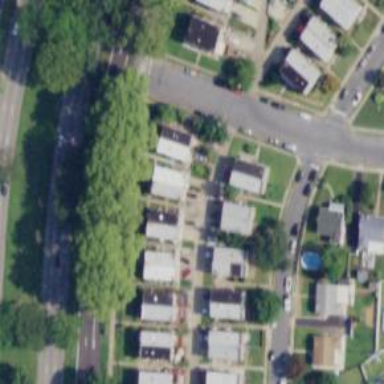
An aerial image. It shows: Alley classified as service road.